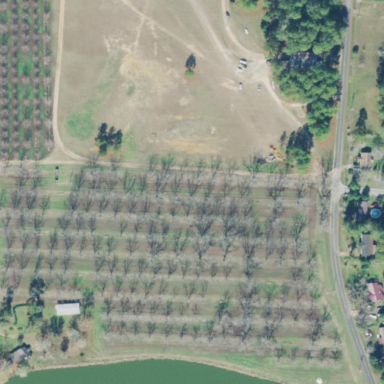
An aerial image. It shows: Orchard.